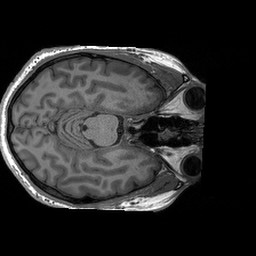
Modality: T1w
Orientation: axial
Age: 41
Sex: male
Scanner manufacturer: siemens
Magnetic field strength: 3 T
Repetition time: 2.3 s
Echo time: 0.00233 s